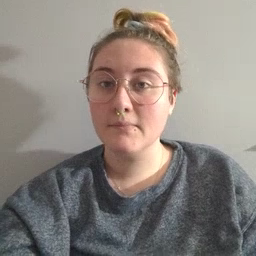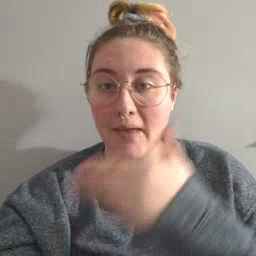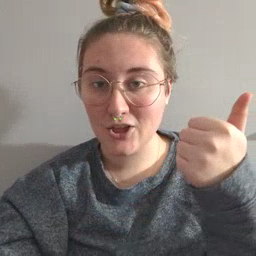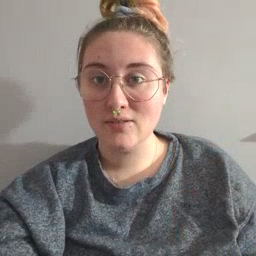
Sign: better